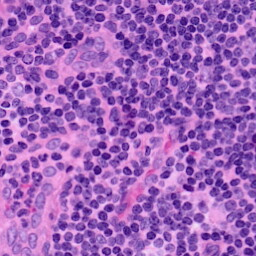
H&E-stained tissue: LymphNode